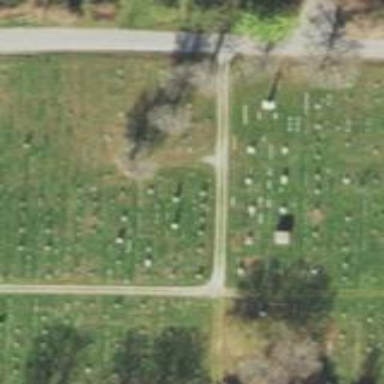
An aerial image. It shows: Grave yard.